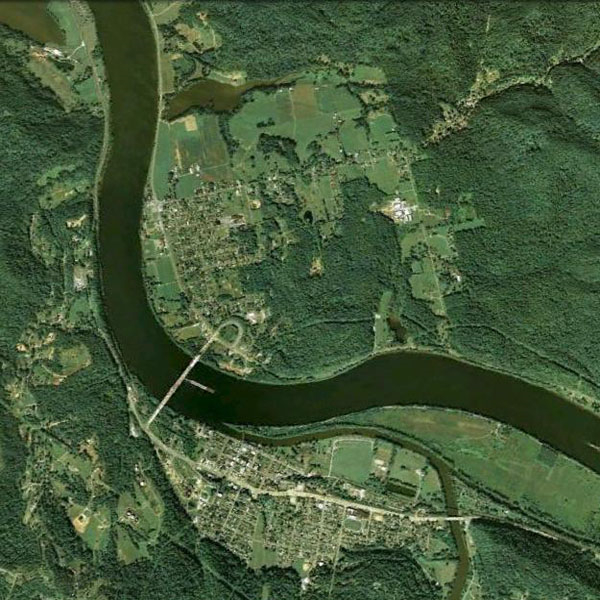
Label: River